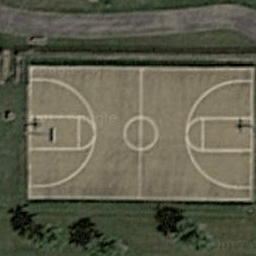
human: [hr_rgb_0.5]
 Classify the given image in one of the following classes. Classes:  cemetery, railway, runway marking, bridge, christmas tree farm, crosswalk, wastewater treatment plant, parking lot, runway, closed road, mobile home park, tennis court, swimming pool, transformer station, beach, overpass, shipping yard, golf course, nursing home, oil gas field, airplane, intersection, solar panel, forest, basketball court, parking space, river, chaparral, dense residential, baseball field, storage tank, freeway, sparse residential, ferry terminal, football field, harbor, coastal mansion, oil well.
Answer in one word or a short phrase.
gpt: basketball court